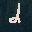
Label: 2